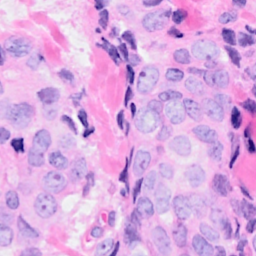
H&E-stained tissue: Breast